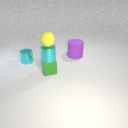
small cyan metal cylinder behind small green rubber cube